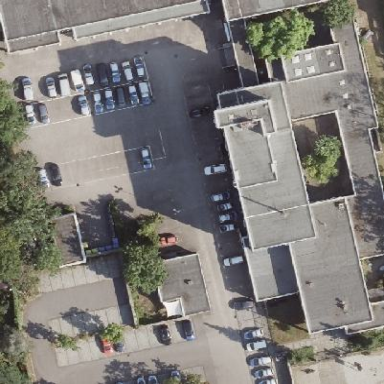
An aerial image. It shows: Police offices